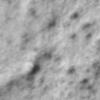
Label: no_change